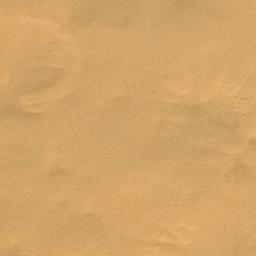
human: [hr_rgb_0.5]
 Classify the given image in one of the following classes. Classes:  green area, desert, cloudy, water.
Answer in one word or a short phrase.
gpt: desert